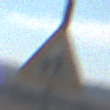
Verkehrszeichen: KinderRechts
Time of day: Midday
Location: Outdoor (Nature)
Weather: Clear
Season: NotSpecified
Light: Natural